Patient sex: F
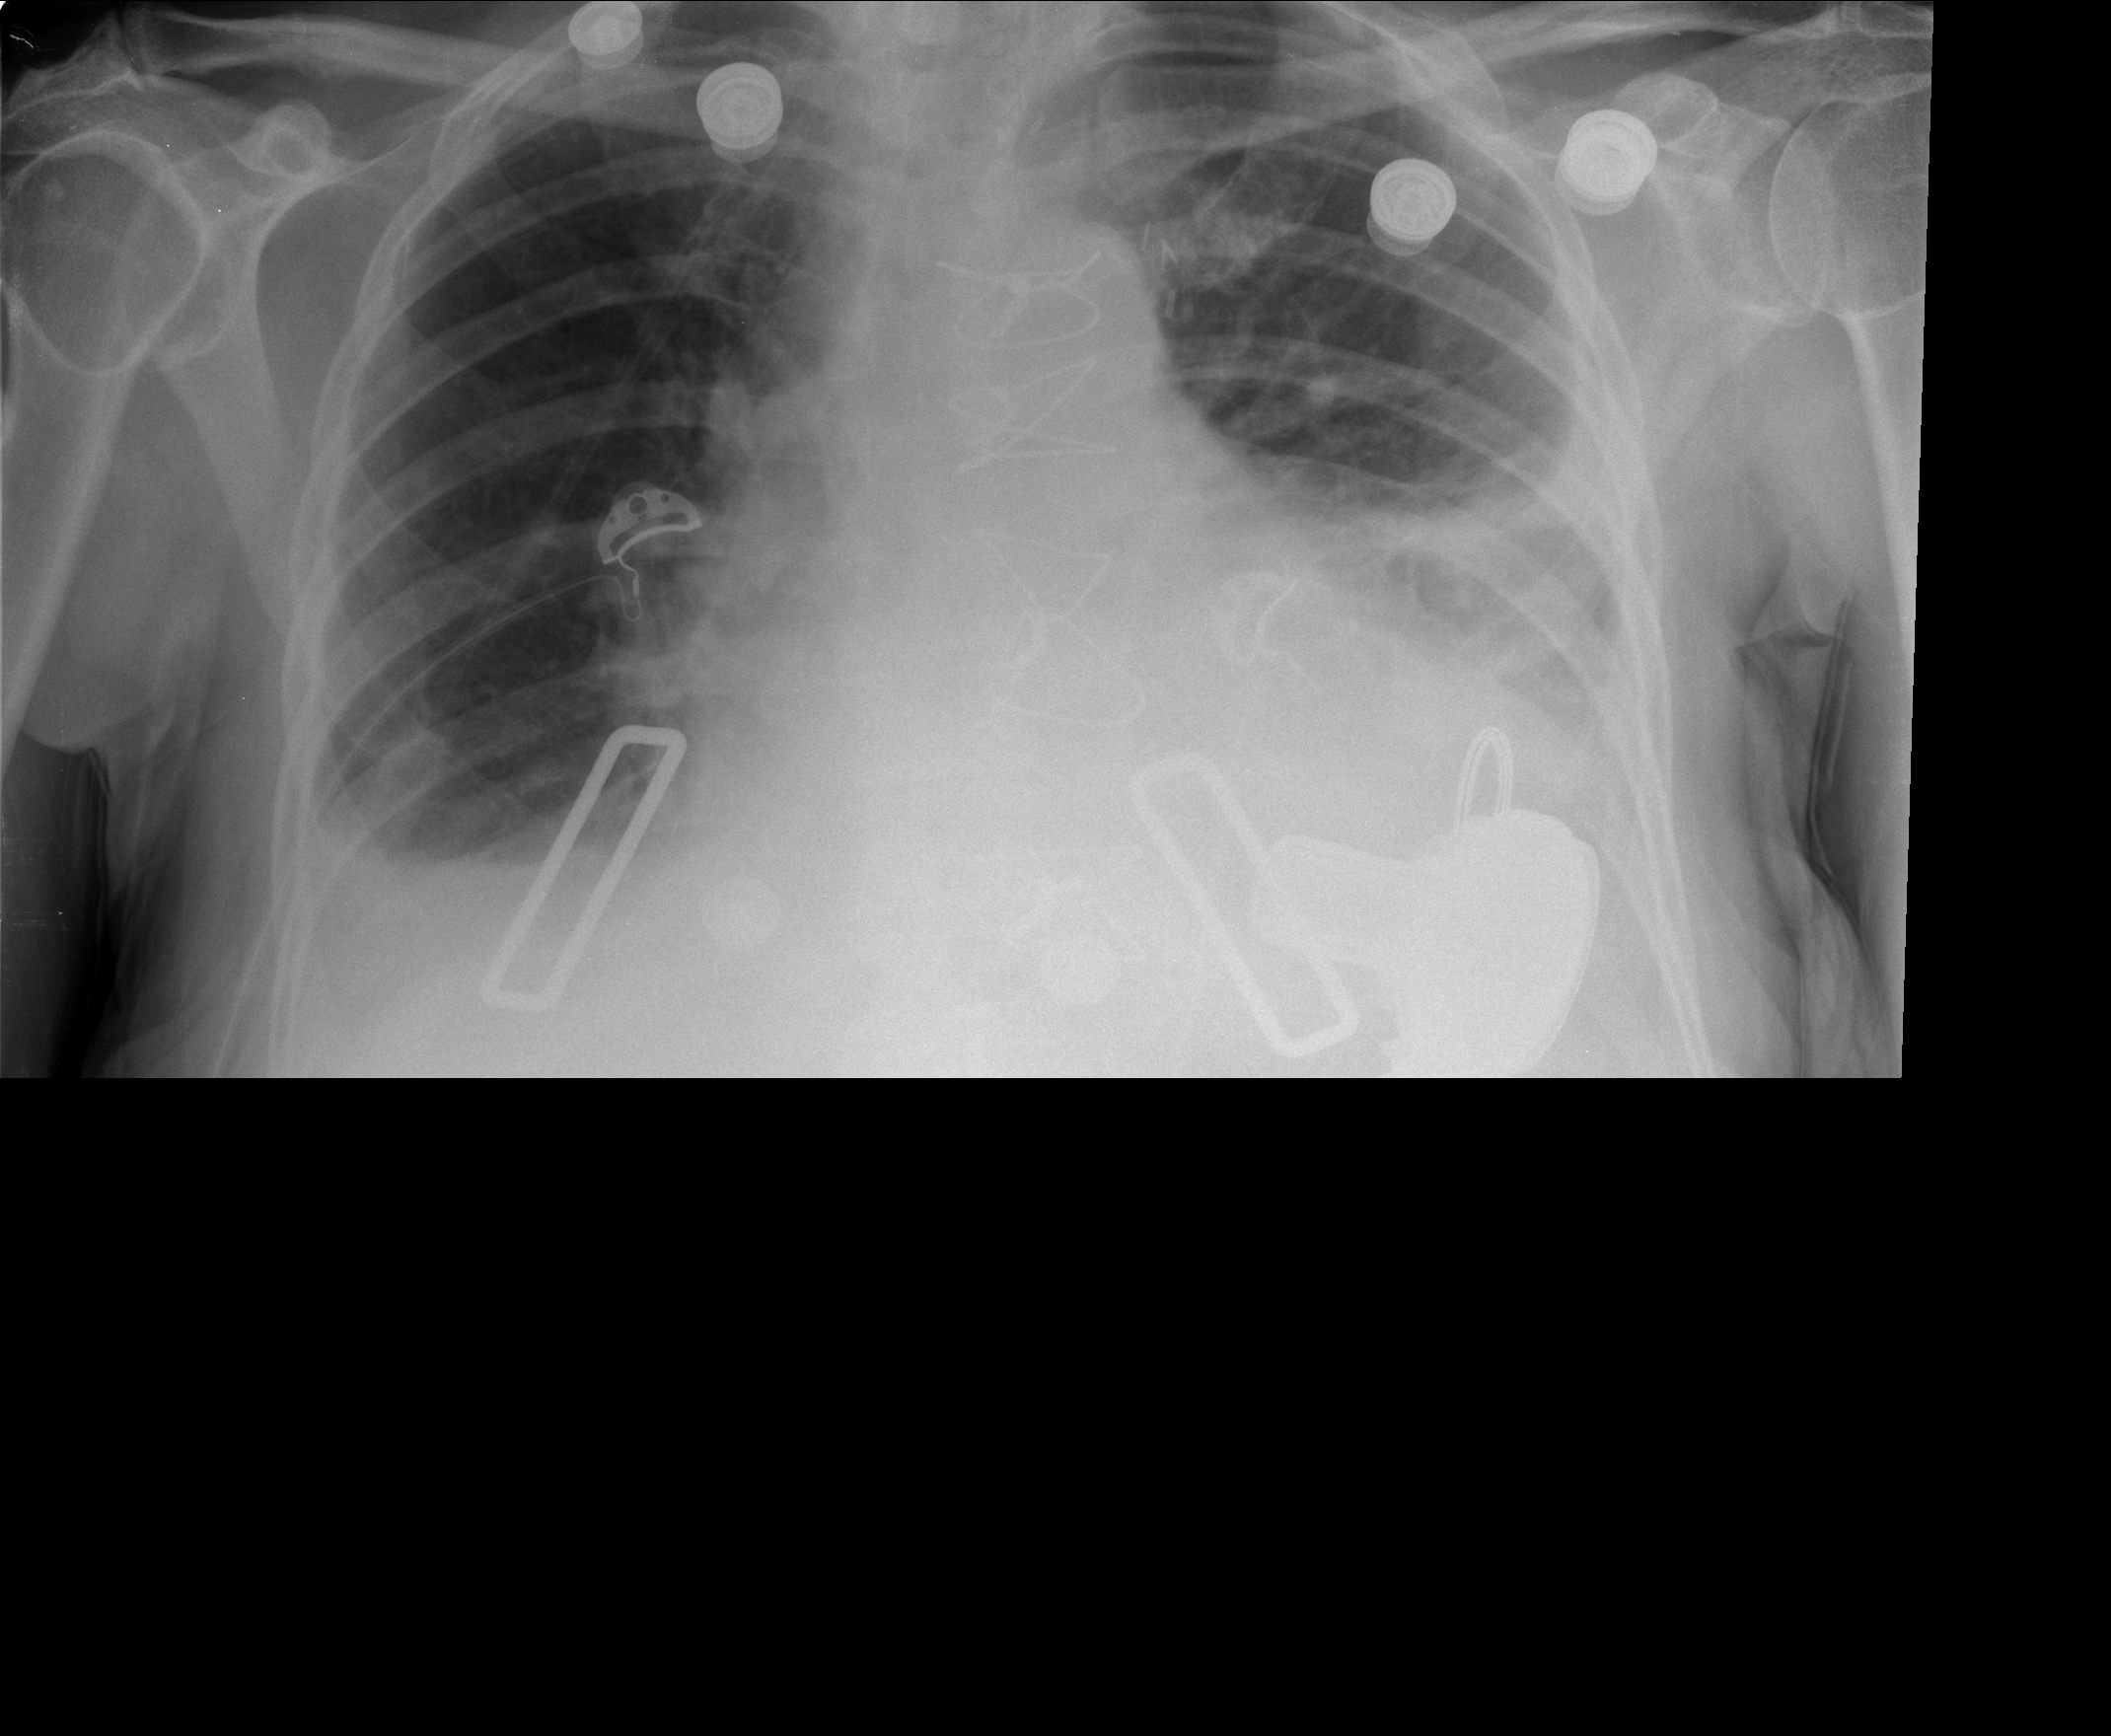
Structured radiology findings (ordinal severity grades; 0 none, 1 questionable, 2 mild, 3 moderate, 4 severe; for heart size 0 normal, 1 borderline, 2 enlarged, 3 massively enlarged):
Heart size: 2
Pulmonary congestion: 0
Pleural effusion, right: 2
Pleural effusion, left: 3
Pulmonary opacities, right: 0
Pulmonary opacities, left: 0
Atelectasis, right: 2
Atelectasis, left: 2